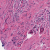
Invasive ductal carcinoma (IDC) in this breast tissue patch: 1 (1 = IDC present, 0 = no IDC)